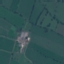
Label: Pasture